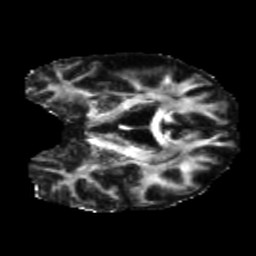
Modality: FA
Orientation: coronal
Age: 66
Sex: male
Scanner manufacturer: siemens
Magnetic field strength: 3 T
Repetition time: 5.25 s
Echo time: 0.08 s